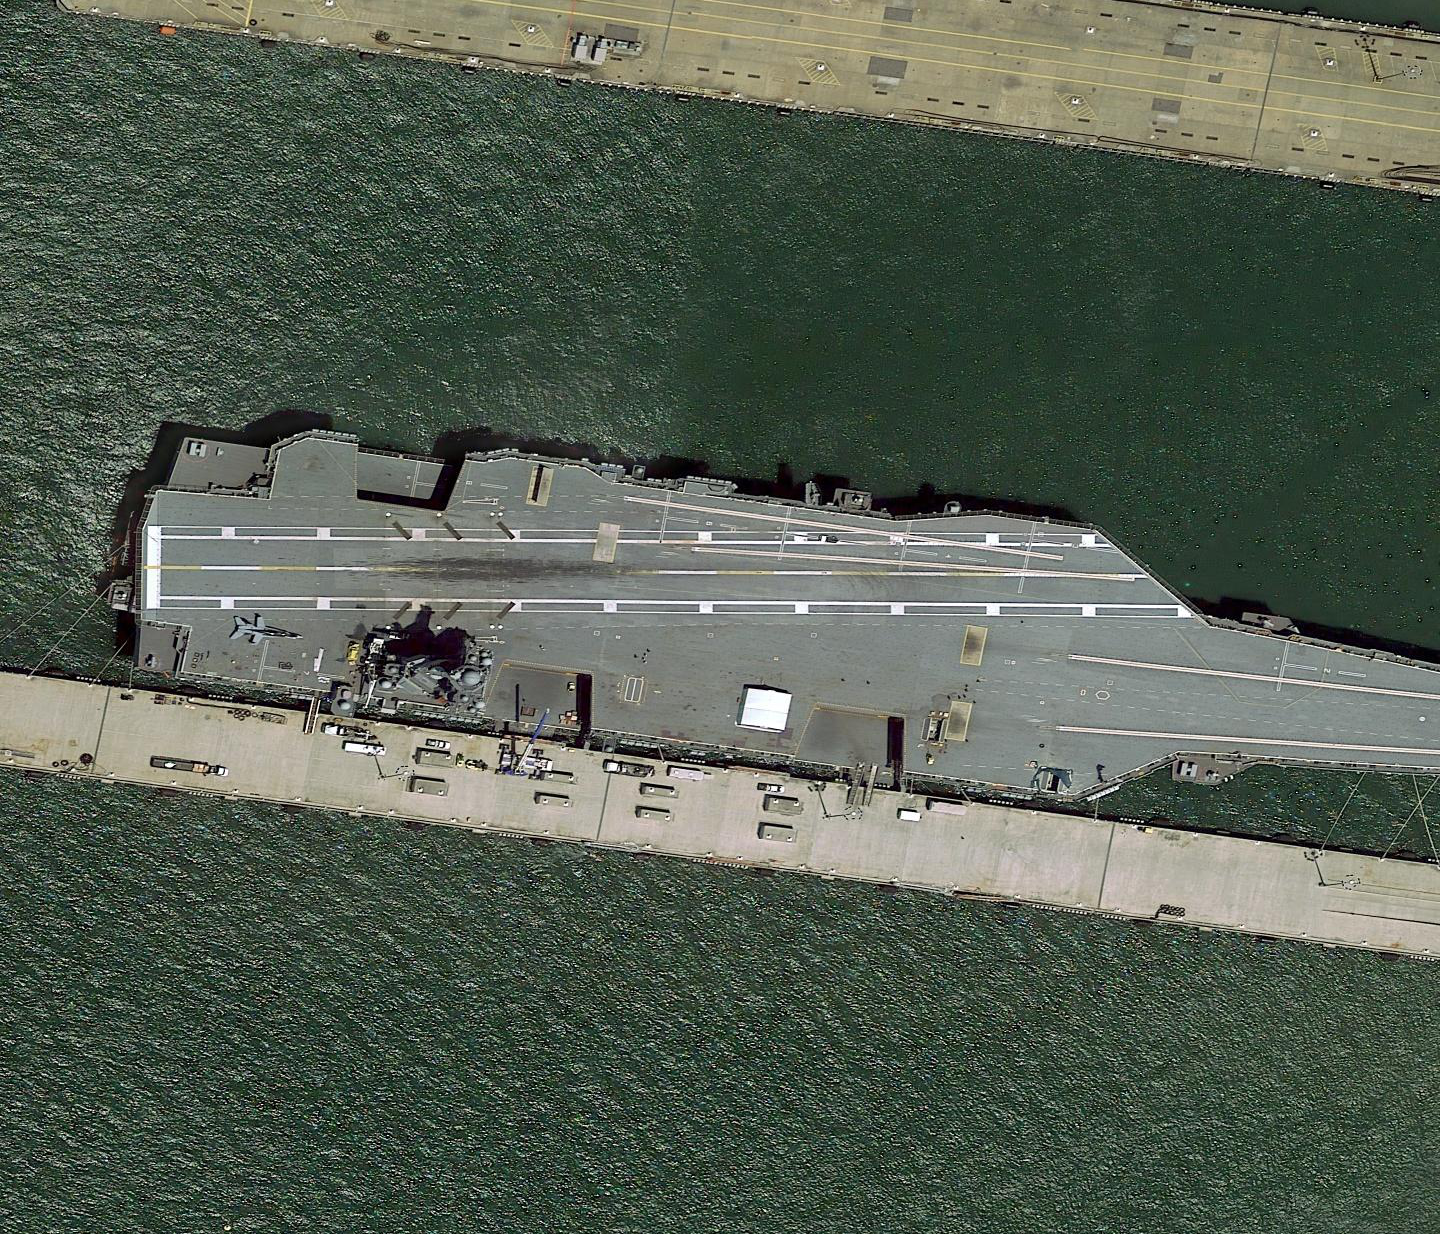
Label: aircraft_carrier